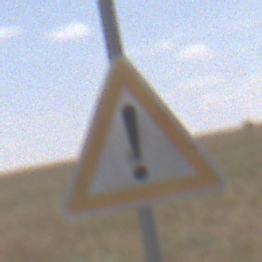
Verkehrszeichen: Gefahrenstelle
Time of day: Midday
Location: Outdoor (Nature)
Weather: PartlyCloudy
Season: NotSpecified
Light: Natural